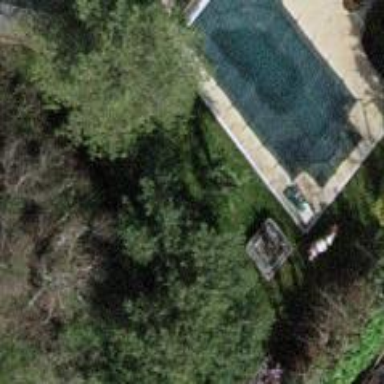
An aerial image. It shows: Outdoor swimming pool in leisure land area.